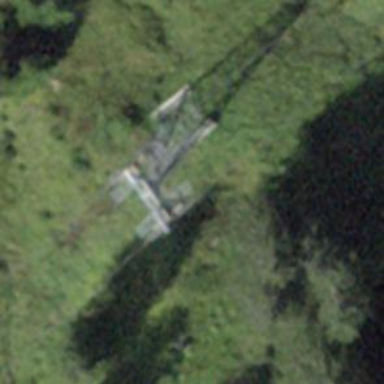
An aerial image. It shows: Pylon for aerialway.